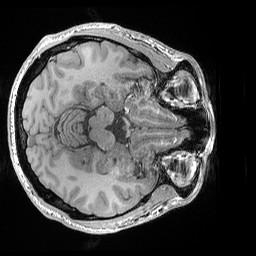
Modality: T1w
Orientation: axial
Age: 22
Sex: male
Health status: healthy
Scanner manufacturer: siemens
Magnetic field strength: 3 T
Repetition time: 0.02 s
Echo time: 0.00492 s